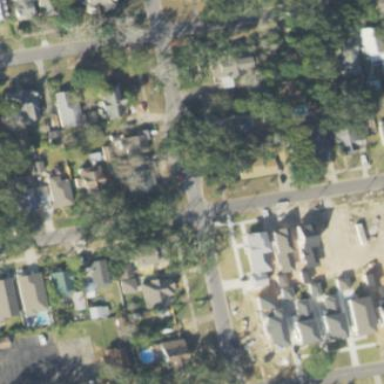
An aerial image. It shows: Single-family residential area.